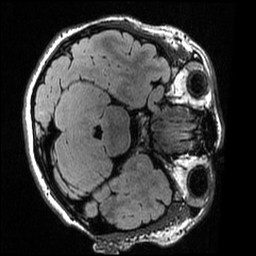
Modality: T2w
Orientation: axial
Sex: female
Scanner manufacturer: ge
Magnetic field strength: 3 T
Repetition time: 6 s
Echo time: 0.1266 s